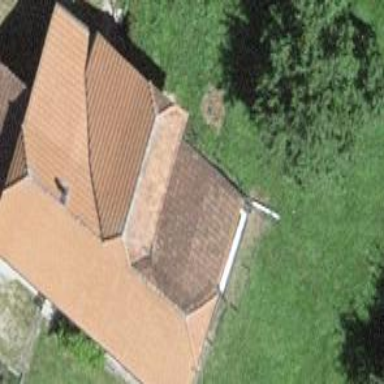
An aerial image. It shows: Farm building.